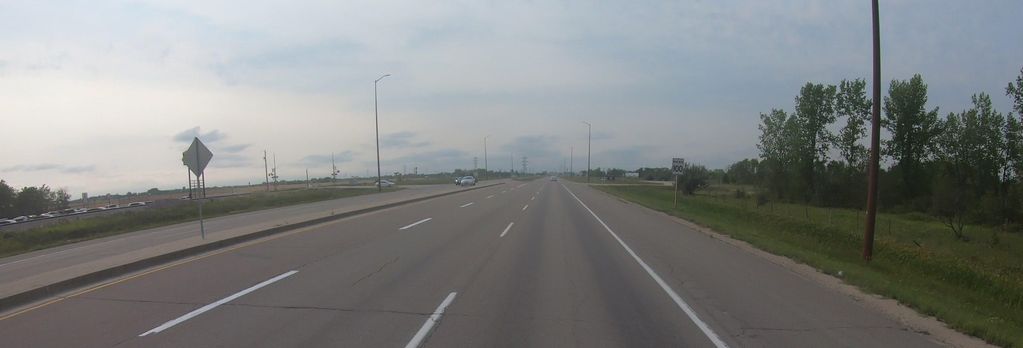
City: winnipeg